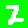
Digit: 2